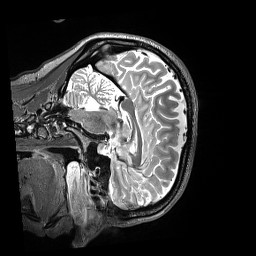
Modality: T2w
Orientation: sagittal
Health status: healthy
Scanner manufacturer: siemens
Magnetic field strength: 3 T
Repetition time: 3.2 s
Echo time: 0.563 s